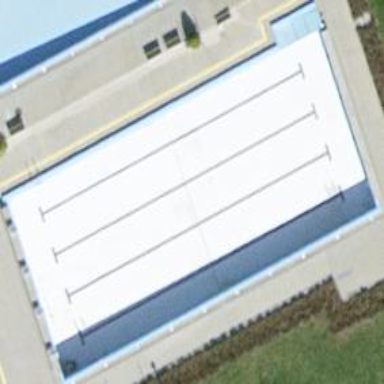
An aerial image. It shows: Swimming pool within leisure land area designed for swimming activities.